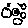
Label: circle